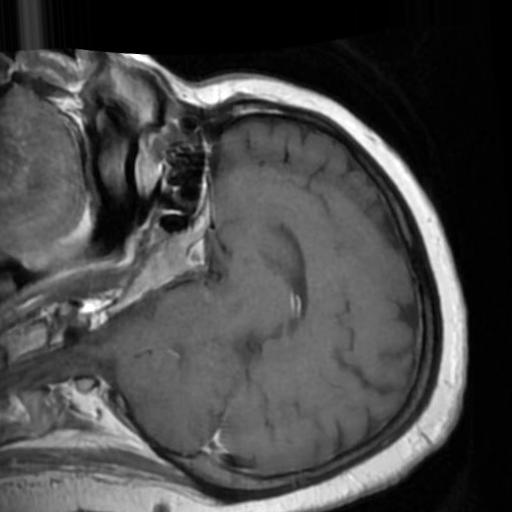
Label: brain_tumor